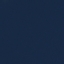
Label: SeaLake